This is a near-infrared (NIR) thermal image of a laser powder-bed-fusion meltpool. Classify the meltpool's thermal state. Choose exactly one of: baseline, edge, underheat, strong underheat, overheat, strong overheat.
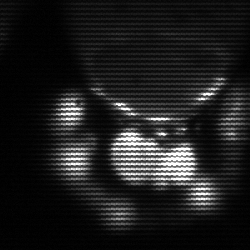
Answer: edge